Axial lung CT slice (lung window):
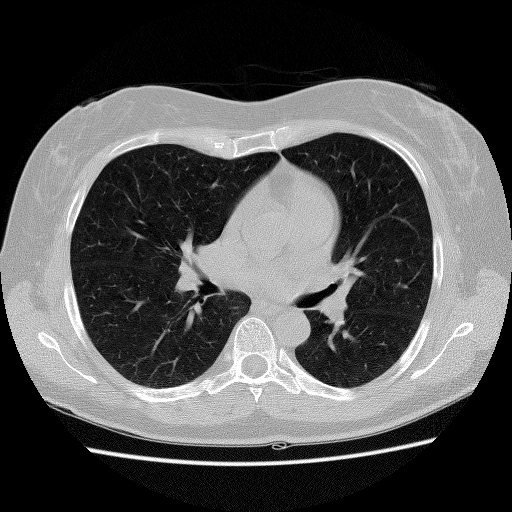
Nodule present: no